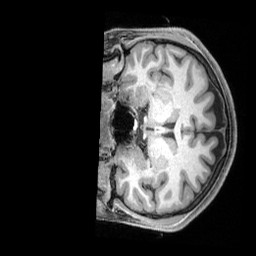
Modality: T1w
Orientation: coronal
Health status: healthy
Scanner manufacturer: siemens
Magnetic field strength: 3 T
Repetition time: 2.4 s
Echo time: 0.00201 s